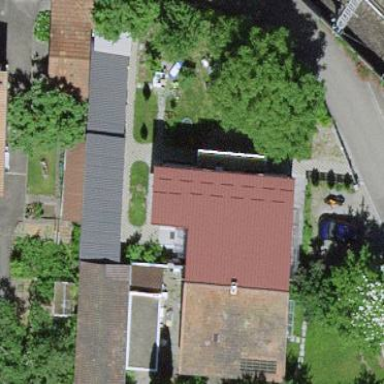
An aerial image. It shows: Residential building.